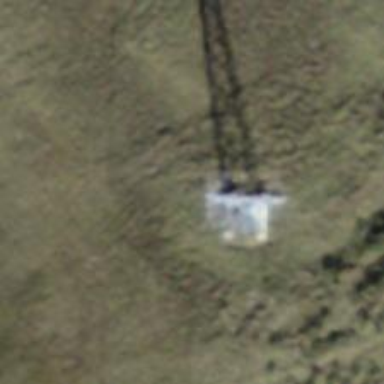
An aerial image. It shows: Pylon used for aerialway.